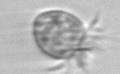
Label: Ciliophora